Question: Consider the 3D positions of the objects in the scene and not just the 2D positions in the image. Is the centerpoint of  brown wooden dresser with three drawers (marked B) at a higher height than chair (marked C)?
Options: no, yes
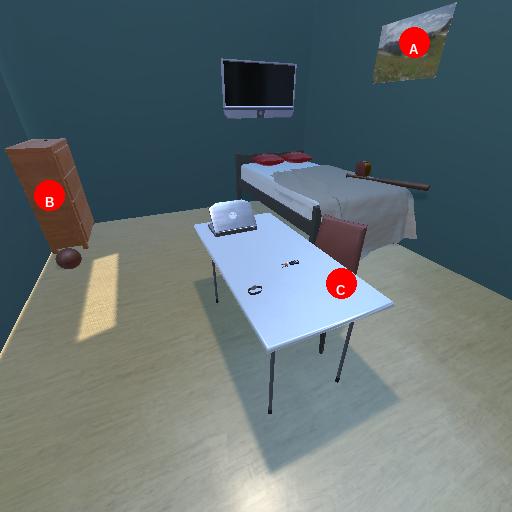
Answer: no